Question: I want to put an indeterminate progress bar inside my ActionBar (using ActionBarSherlock). Everything works, but I want it to be the small progress bar. I use following style:
'''
<style name="IndeterminateProgress" parent="@android:style/Widget.ProgressBar.Small">
<item name="android:progressBarPadding">32dp</item>
<item name="progressBarPadding">32dp</item>
<item name="android:itemPadding">32dp</item>
<item name="itemPadding">32dp</item>
</style>
<style name="Widget.Styled.ActionBar.Tiles" parent="Widget.Sherlock.Light.ActionBar">
<item name="android:indeterminateProgressStyle">@style/IndeterminateProgress</item>
<item name="android:progressBarPadding">32dp</item>
<item name="progressBarPadding">32dp</item>
<item name="android:itemPadding">32dp</item>
<item name="itemPadding">32dp</item>
</style>
'''
The problem is that I cannot set the padding on the progress bar. As you can see above, I've tried every possible combination of 'itemPadding' and 'progressBarPadding', etc.
The result is always the same:

Any ideas?
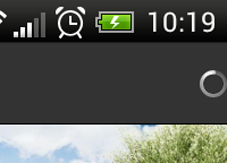
Answer: I found a working solution how to set with . My solution doesn't use workaround with setActionView(). It is solution for built-in progress bar functionality, supported by native action bar (ActionBarSherlock). Progress bar is enabled/disabled via method. I tested it on Android 2, 3, 4 and ldpi, mdpi, xhdpi.

AndroidManifest.xml:
'''
<application
...
android:theme="@style/Theme.Example">
'''
/res/values/styles.xml:
'''
<resources xmlns:android="http://schemas.android.com/apk/res/android">
...
<style name="Theme.Example" parent="Theme.Sherlock">
<item name="actionBarStyle">@style/Example.ActionBar</item>
<item name="android:actionBarStyle">@style/Example.ActionBar</item>
</style>
<style name="Example.ActionBar" parent="Widget.Sherlock.ActionBar">
<item name="indeterminateProgressStyle">@style/Example.ActionBar.IndeterminateProgressBar</item>
<item name="android:indeterminateProgressStyle">@style/Example.ActionBar.IndeterminateProgressBar</item>
</style>
<style name="Example.ActionBar.IndeterminateProgressBar" parent="@android:style/Widget.ProgressBar.Large.Inverse">
<item name="android:indeterminateDrawable">@drawable/layer_list_ab_indeterminate_progress_bar</item>
<item name="android:minWidth">@dimen/ab_indeterminate_progress_bar_size</item>
<item name="android:maxWidth">@dimen/ab_indeterminate_progress_bar_size</item>
<item name="android:minHeight">@dimen/ab_indeterminate_progress_bar_size</item>
<item name="android:maxHeight">@dimen/ab_indeterminate_progress_bar_size</item>
</style>
</resources>
'''
/res/drawable/layer_list_ab_indeterminate_progress_bar.xml:
'''
<layer-list xmlns:android="http://schemas.android.com/apk/res/android">
<item>
<!--
/res/drawable-mdpi/ab_indeterminate_progress_bar asset is taken from
/sdk/platforms/android-18/data/res/mdpi/spinner_white_48.png
and its content (optical square) is resized to ~0.6 (must be even number)
/res/drawable-mdpi-v14/ab_indeterminate_progress_bar asset is taken from
/sdk/platforms/android-18/data/res/mdpi/spinner_48_outer_holo.png
and its content (optical square) is resized to 0.75
-->
<rotate
android:drawable="@drawable/ab_indeterminate_progress_bar"
android:interpolator="@android:anim/linear_interpolator"
android:pivotX="50%"
android:pivotY="50%"
android:fromDegrees="0"
android:toDegrees="360" />
</item>
</layer-list>
'''
/res/values/dimens.xml:
'''
<dimen name="ab_indeterminate_progress_bar_size">48dp</dimen>
'''
Finally I created progress bar assets. I used these two assets from Android SDK:
- -
To get , we need to resize the assets. I resized spinner_white_48.png to . For mdpi, it was 28px. It must be even number to be centrally symmetric. I resized only the content, not the whole icon. So icon in mdpi has still 48px, but its content (optical square) is smaller (28px). You can easily resize the content this way: first change "image size" to 28px X 28px, then change "canvas size" back to 48px X 48px. I resized spinner_48_outer_holo.png to . You can download the assets below.
Why do I use different assets for Honeycomb- and ICS+? Because if I'm using only Holo assets, the animation is little bit snatchy on some devices with Honeycomb-.
Tip: you can add another item with some animation to layer_list_ab_indeterminate_progress_bar.xml. For example standard Holo progress bar uses 2 animations with opposite direction and different degrees range. See progress_medium_holo.xml in SDK.
/res/drawable-mdpi/ab_indeterminate_progress_bar.png:

/res/drawable-mdpi-v14/ab_indeterminate_progress_bar.png (hardly visible on this page):

/res/drawable-hdpi/ab_indeterminate_progress_bar.png:

/res/drawable-hdpi-v14/ab_indeterminate_progress_bar.png (hardly visible on this page):

/res/drawable-xhdpi/ab_indeterminate_progress_bar.png:

/res/drawable-xhdpi-v14/ab_indeterminate_progress_bar.png (hardly visible on this page):